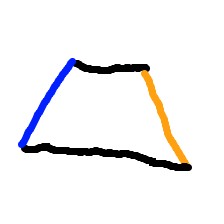
Shape: trapezoid